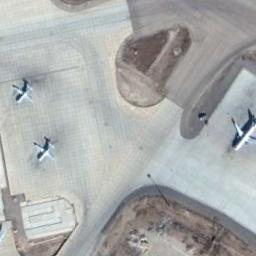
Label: airplane